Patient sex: M
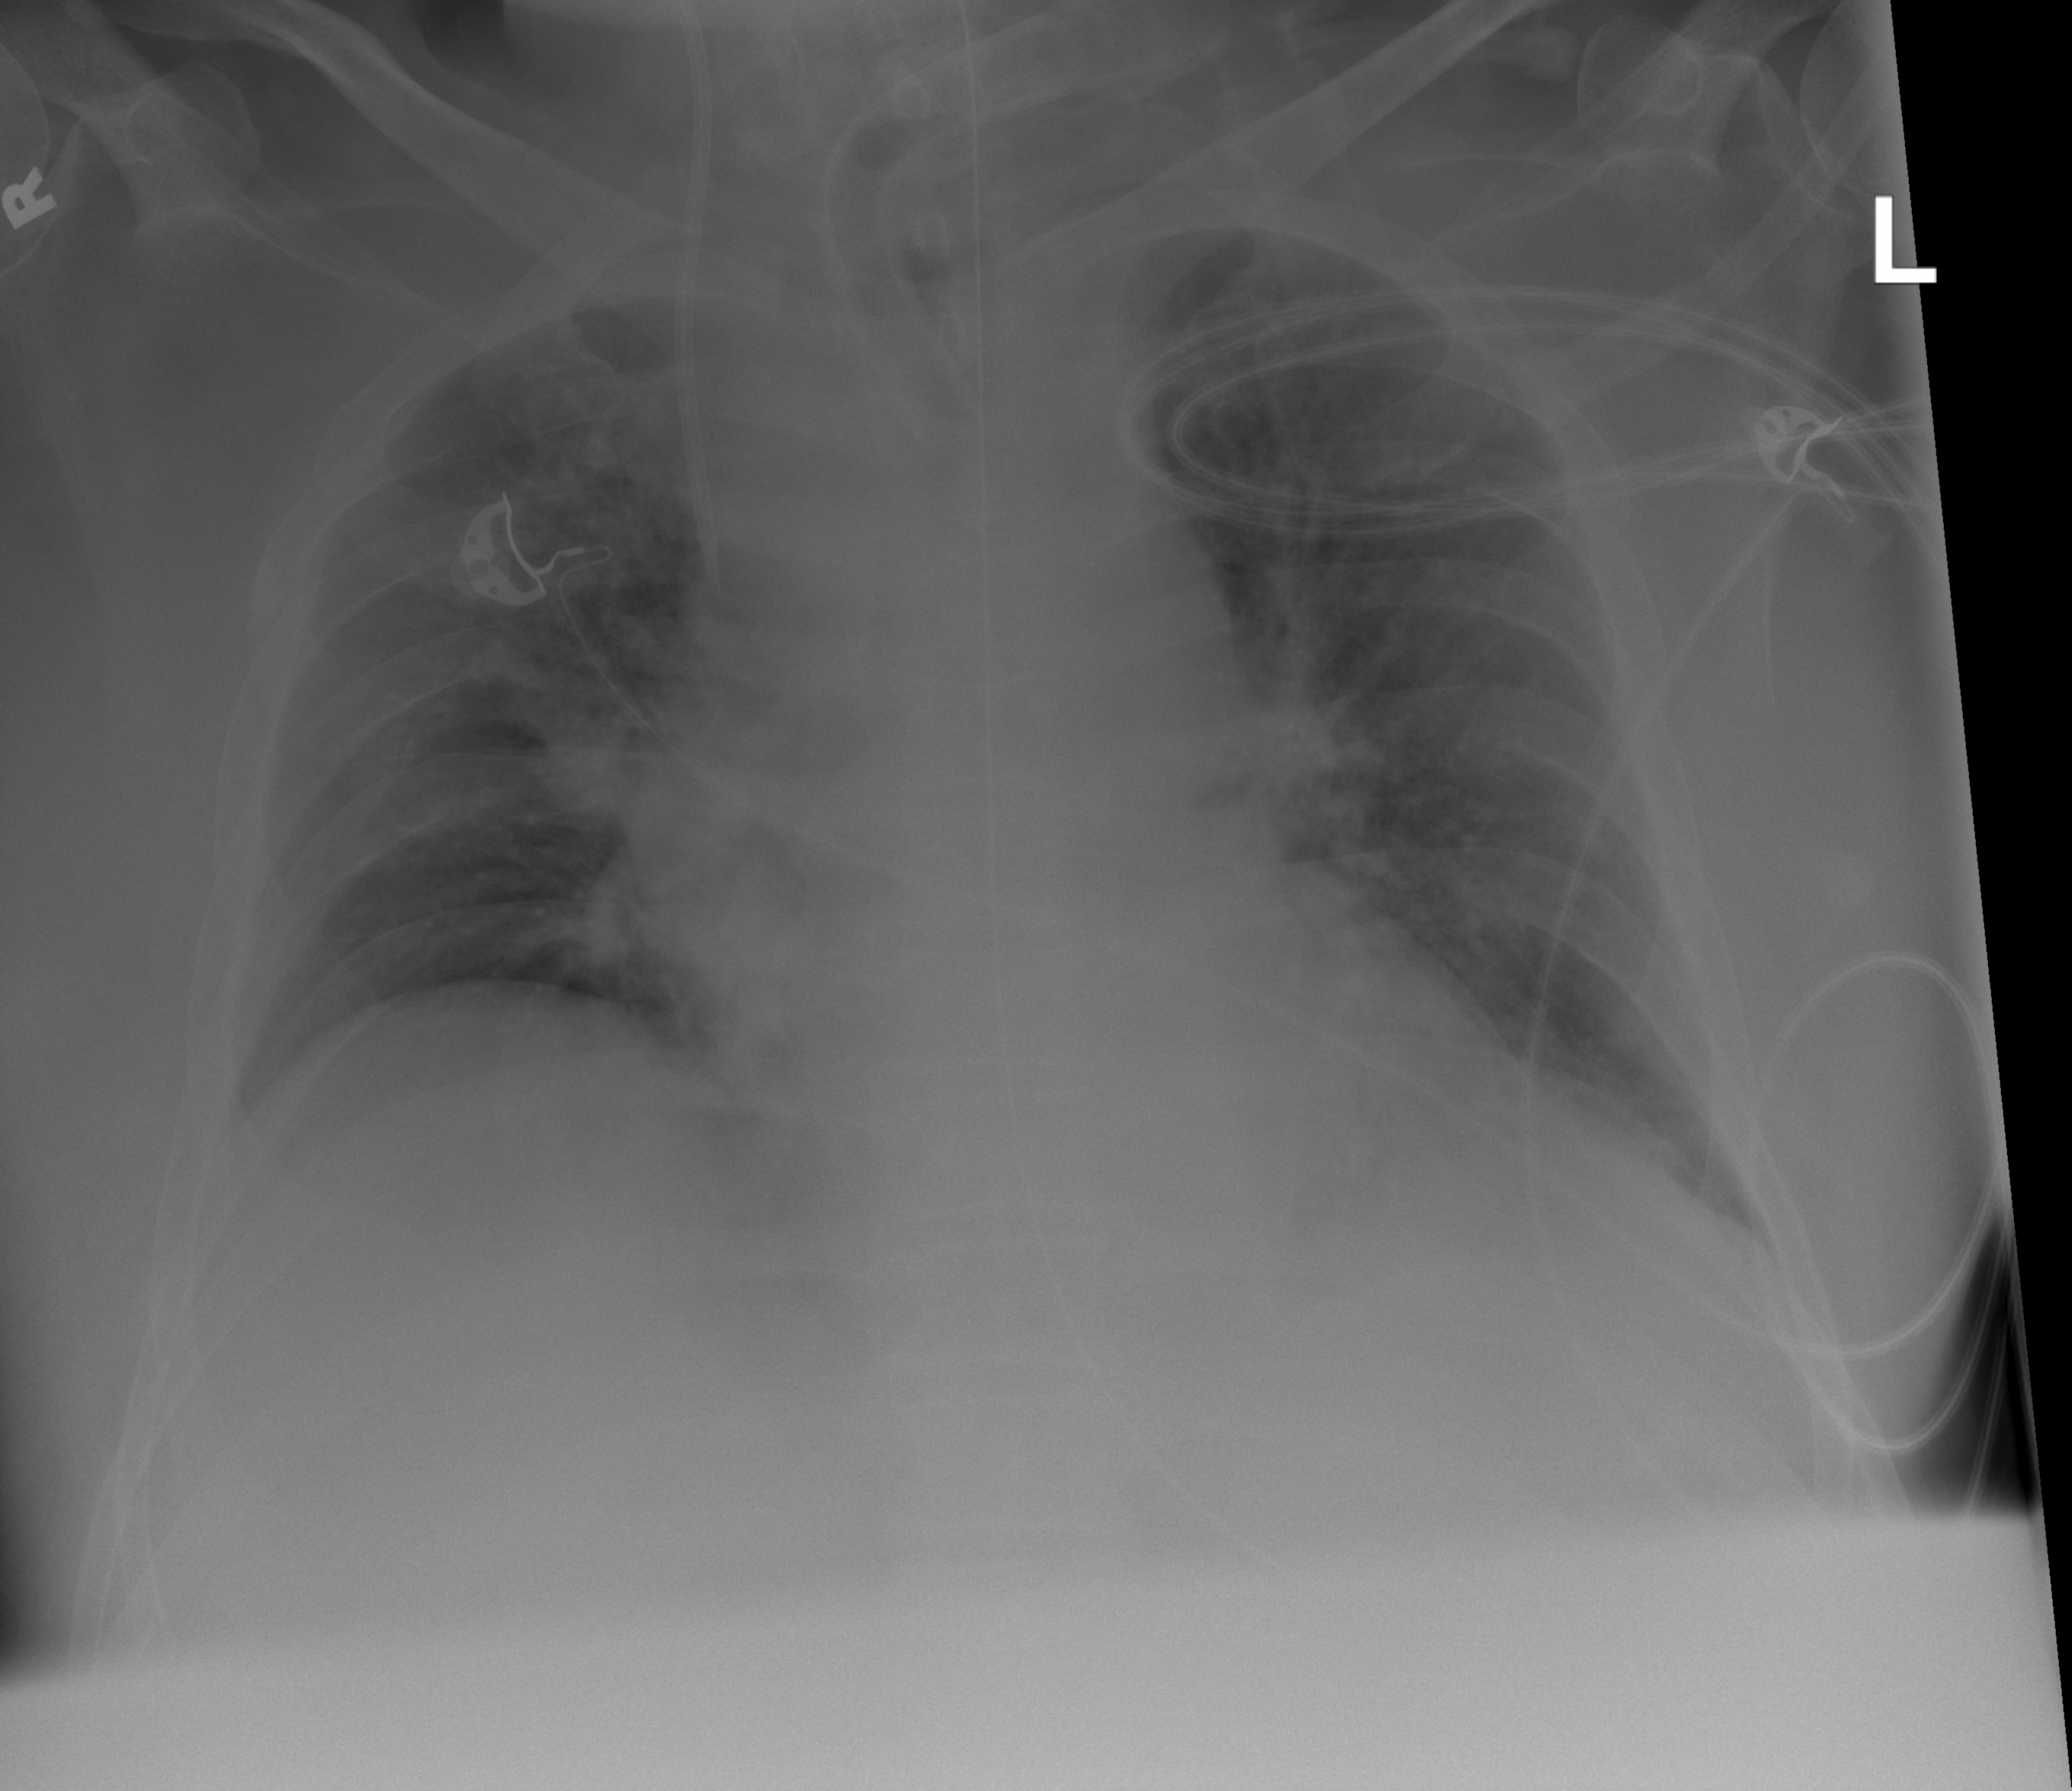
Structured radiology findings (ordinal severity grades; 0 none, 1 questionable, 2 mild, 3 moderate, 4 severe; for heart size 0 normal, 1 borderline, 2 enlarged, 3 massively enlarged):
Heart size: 1
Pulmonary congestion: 2
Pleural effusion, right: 0
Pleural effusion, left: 0
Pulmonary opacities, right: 0
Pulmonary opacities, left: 0
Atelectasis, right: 0
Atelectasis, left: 2